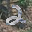
Label: 2